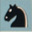
Piece: bN